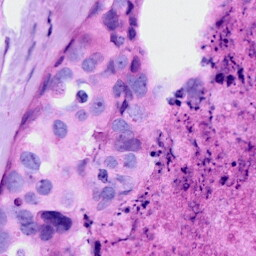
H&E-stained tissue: Breast